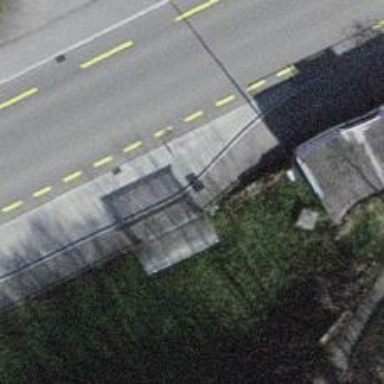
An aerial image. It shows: Platform with shelter for public transport.